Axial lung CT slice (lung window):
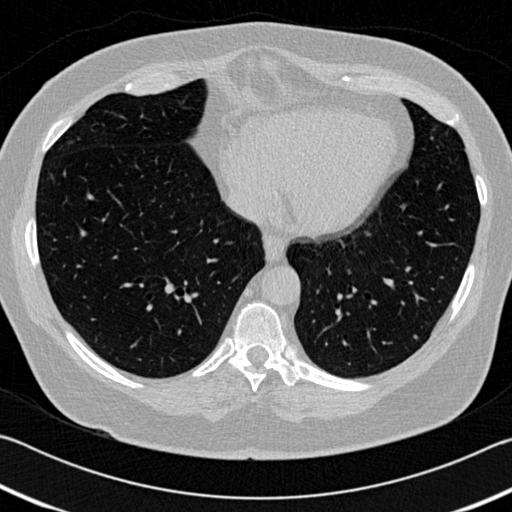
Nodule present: yes
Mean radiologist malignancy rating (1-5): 2